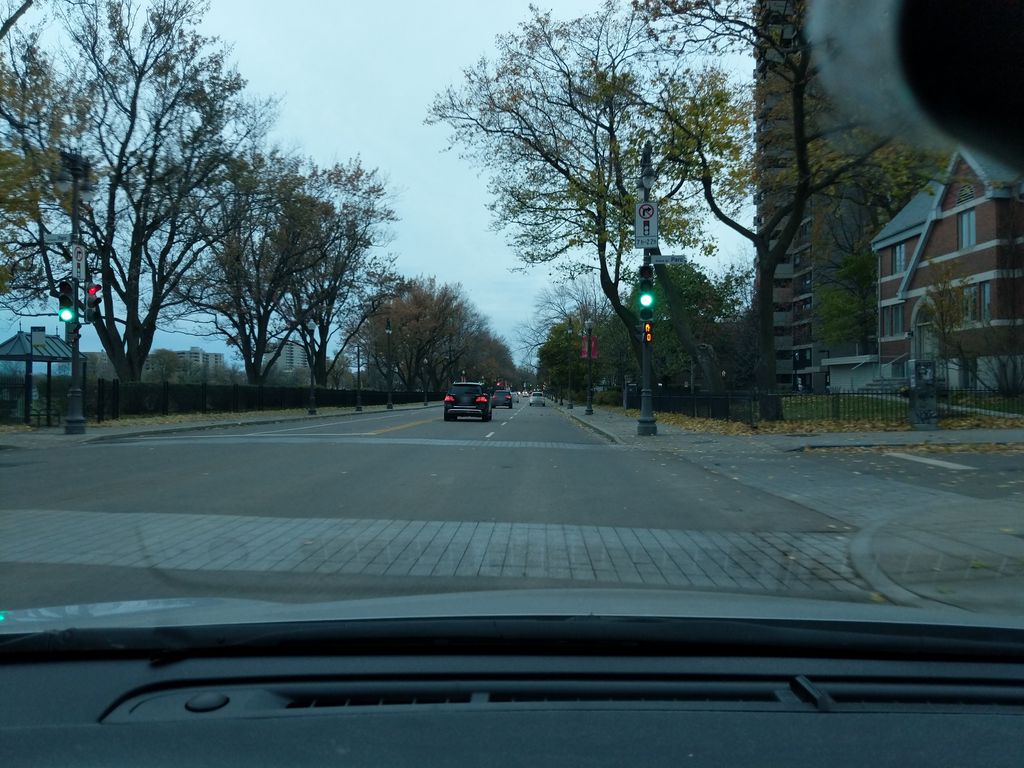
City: quebec_city